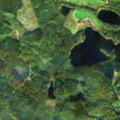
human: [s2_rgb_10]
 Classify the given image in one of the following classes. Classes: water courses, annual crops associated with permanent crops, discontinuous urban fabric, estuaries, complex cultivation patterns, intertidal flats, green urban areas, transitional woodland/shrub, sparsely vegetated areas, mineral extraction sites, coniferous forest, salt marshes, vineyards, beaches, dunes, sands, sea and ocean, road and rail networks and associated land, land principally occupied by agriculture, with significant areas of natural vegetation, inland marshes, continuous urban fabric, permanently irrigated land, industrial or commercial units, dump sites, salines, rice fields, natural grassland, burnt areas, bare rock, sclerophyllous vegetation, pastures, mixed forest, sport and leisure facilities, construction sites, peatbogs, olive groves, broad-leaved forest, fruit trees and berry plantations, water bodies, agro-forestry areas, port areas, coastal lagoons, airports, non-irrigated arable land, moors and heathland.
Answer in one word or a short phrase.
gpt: coniferous forest, mixed forest, transitional woodland/shrub